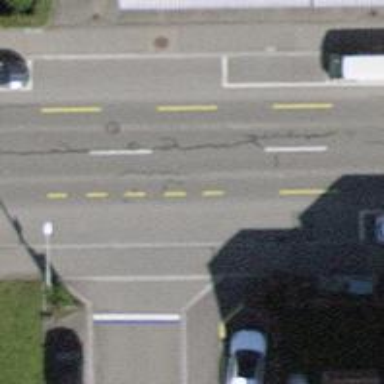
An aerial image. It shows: Secondary road with asphalt surface and designated cycle lane.